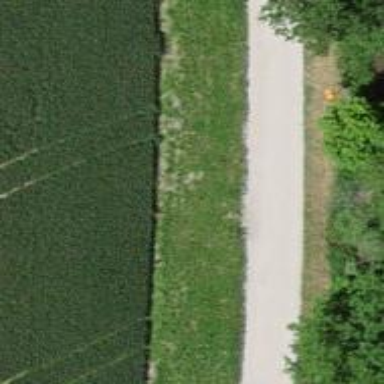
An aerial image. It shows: Aerial pipeline marker.